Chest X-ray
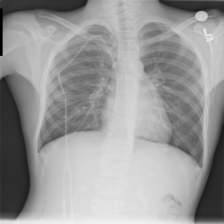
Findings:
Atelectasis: negative
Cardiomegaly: negative
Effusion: negative
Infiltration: negative
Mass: negative
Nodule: negative
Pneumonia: negative
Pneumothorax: negative
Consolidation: negative
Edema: negative
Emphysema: negative
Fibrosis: negative
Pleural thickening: negative
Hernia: negative